Brain MRI, t2w sequence, axial 2D slice.
Patient: age 34, sex M, weight 90 kg, height 1.9 m
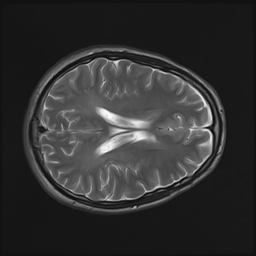